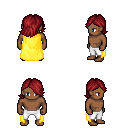
a pixel art fantasy rpg character, male body template, human, dark skin, yellow cape, white pants, brunette swoop hairstyle, four views (front, back, left, right), 2x2 character sprite sheet, small pixel art, hard edges, no anti-aliasing